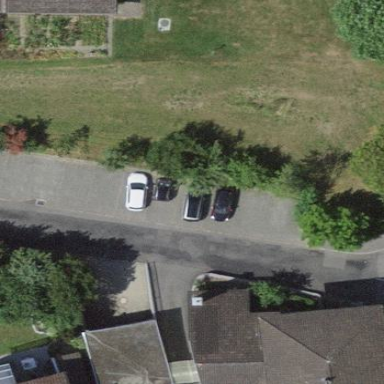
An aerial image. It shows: Street side parking area.